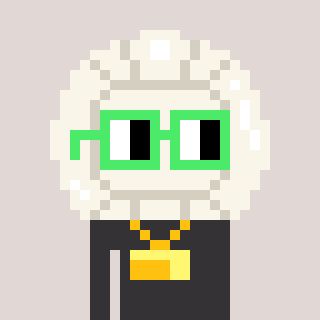
a pixel art character with square light green glasses, a volleyball-shaped head and a grayscale-colored body on a warm background